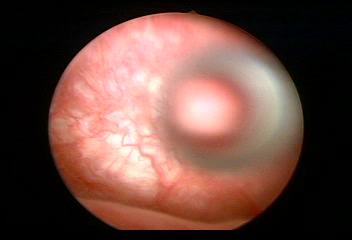
Modality: WLC
Class: Normal mucosa
Bladder cancer association: No